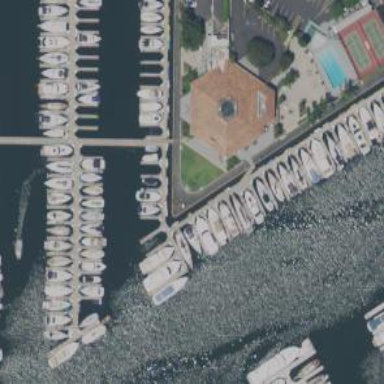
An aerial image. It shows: Man-made pier.